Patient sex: M
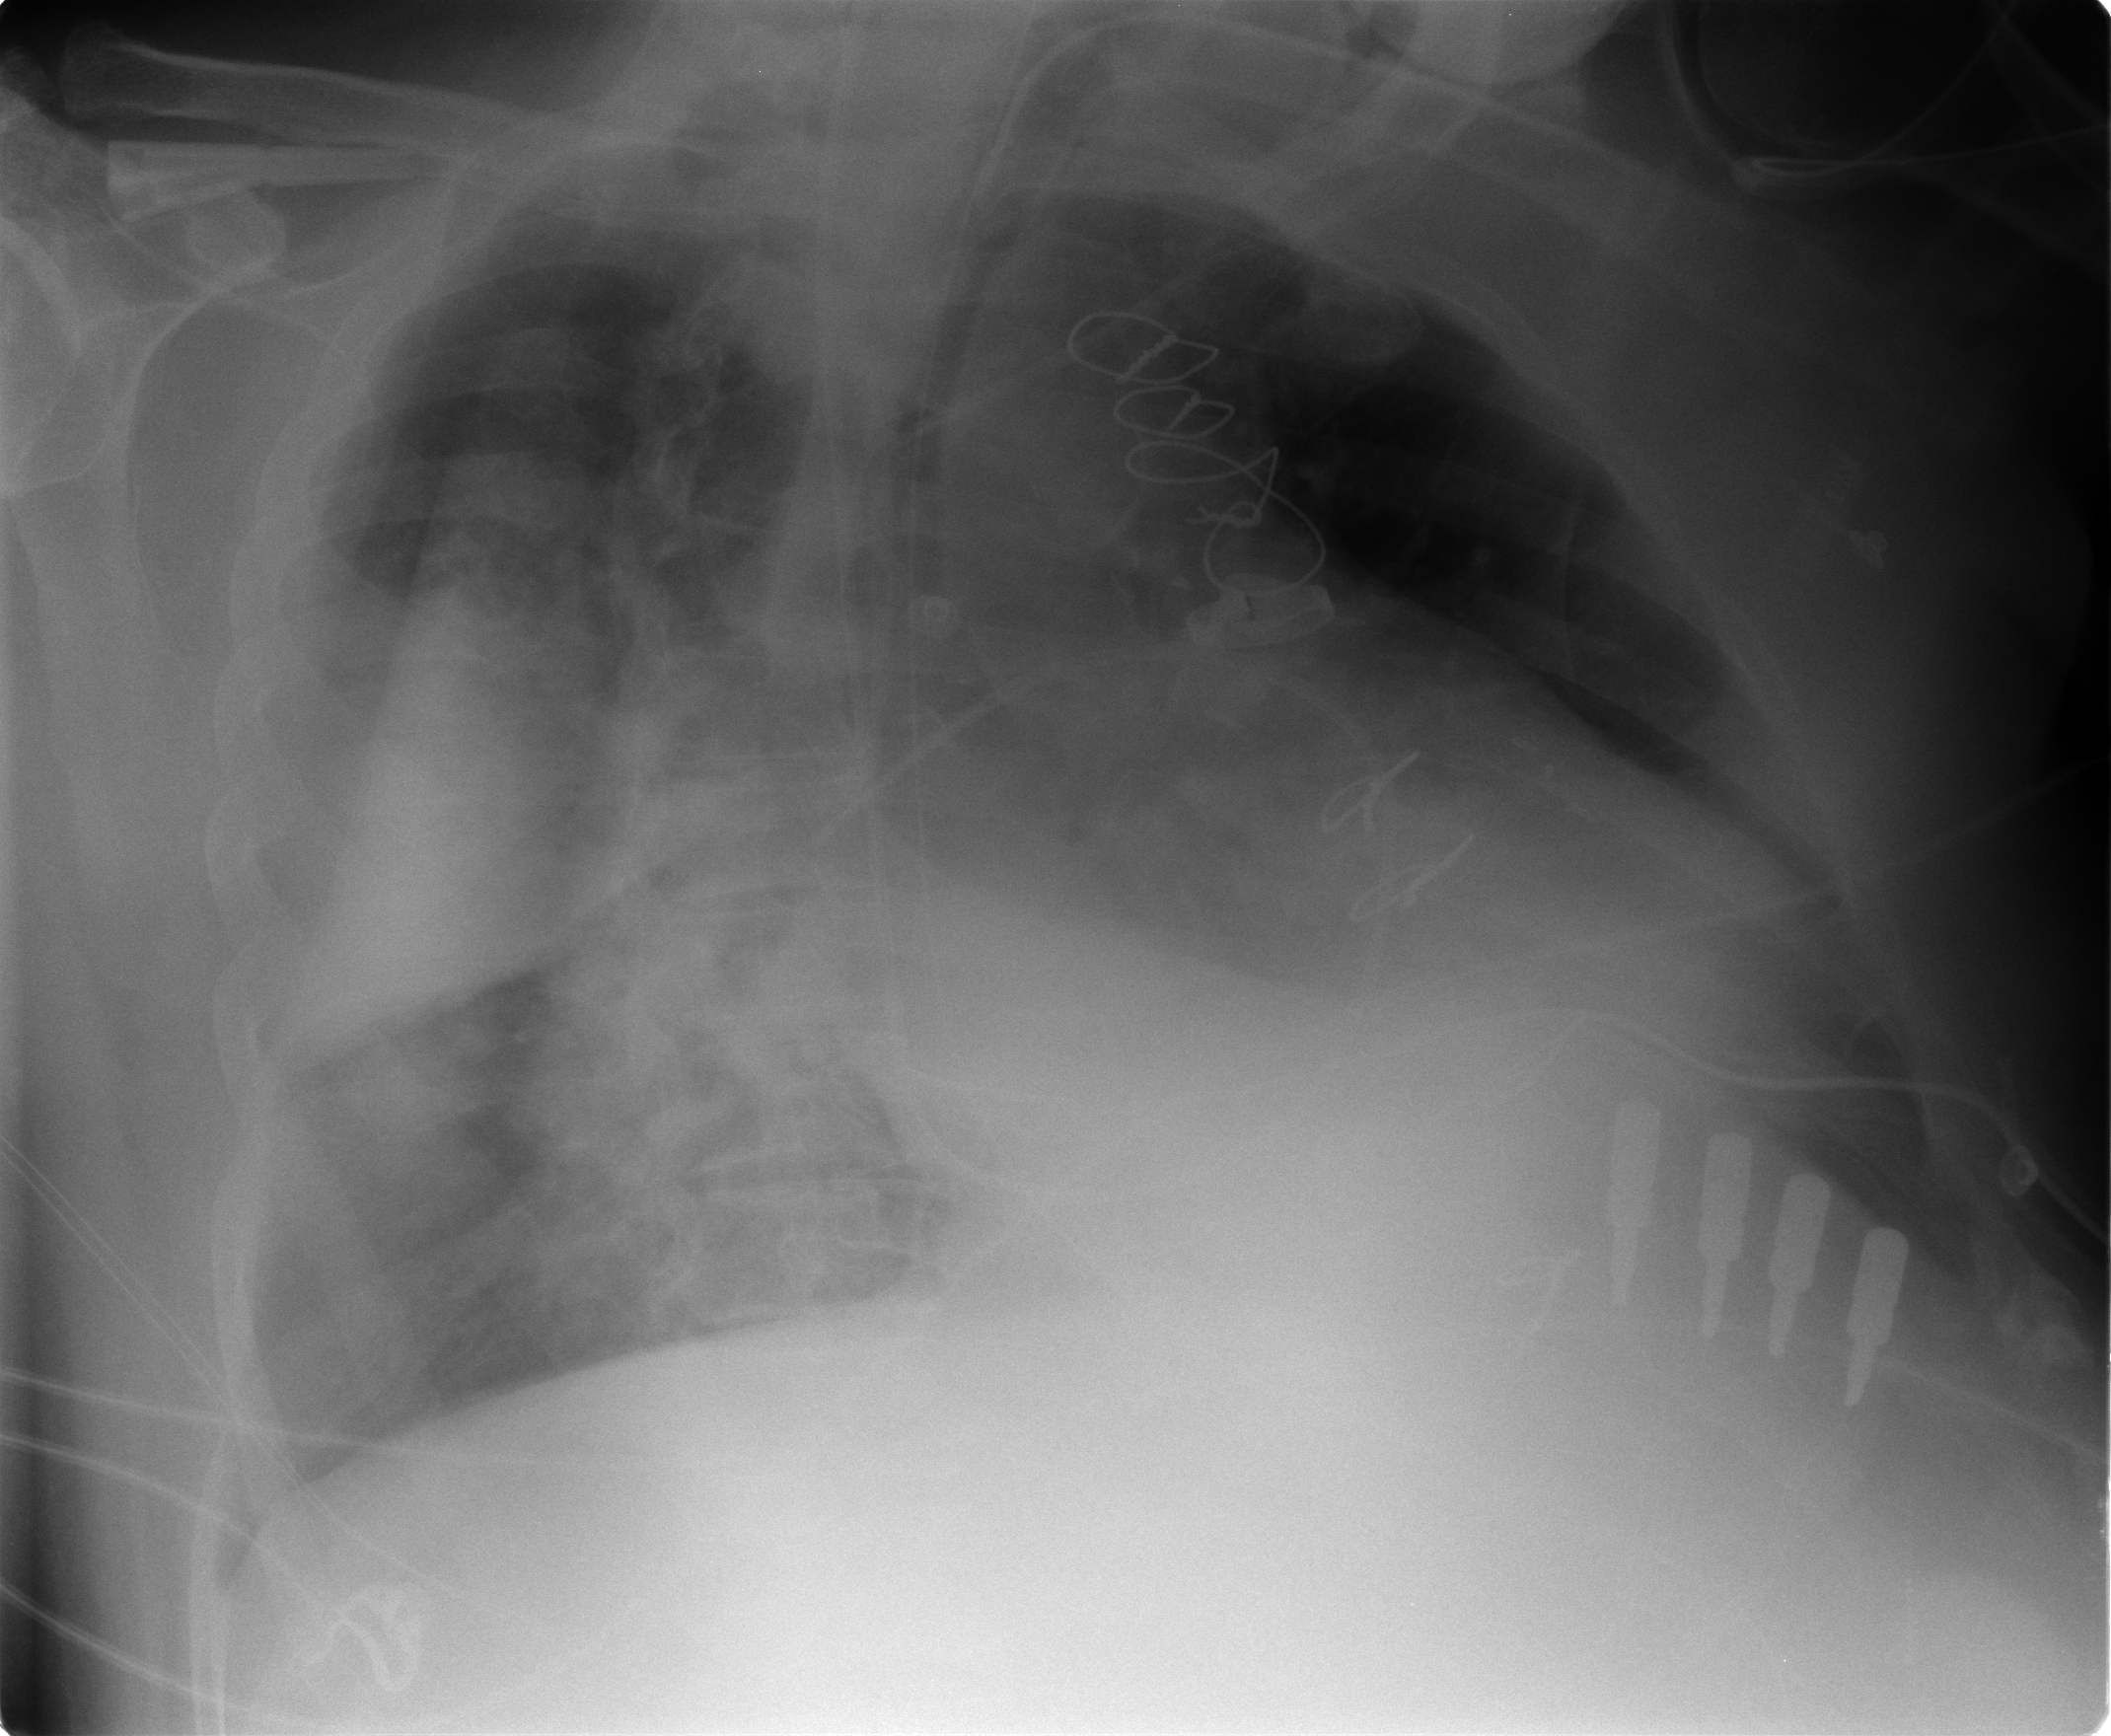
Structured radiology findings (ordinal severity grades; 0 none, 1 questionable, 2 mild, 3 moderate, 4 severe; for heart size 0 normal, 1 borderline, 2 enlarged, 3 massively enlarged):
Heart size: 2
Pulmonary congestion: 2
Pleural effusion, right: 2
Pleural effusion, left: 0
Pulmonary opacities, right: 3
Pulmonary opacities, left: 0
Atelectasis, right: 2
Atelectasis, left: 0